Aerial crown-view tile of a tropical tree (Barro Colorado Island, Panama), acquired 20240918:
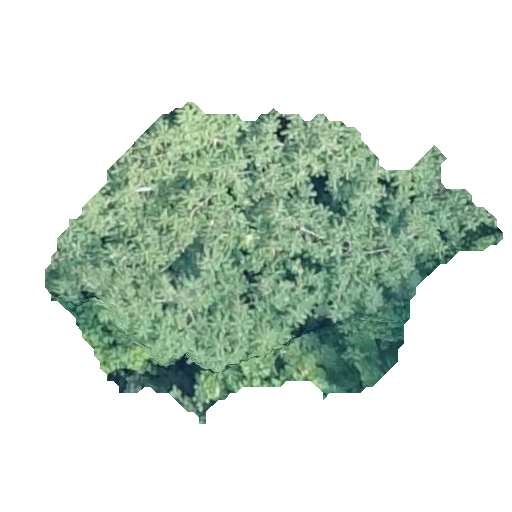
Species: Spondias radlkoferi
GBIF accepted scientific name: Spondias radlkoferi
Crown area: 142.721 m²